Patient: sex M, age 47
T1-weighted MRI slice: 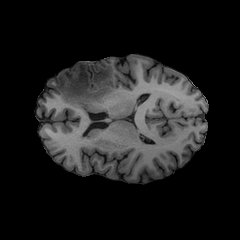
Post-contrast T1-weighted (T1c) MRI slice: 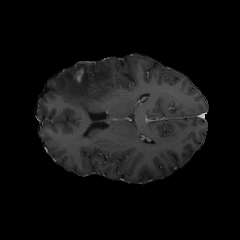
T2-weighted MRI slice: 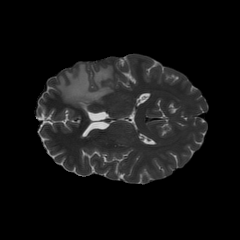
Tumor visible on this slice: yes
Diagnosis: Glioblastoma, IDH-wildtype
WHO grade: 4